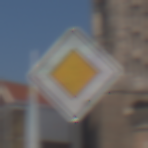
Verkehrszeichen: Vorfahrtsstrasse
Umgebung: Outdoor, Urban
Tageszeit: MorningAfternoon
Wetter: Clear
Licht: Natural
Jahreszeit: NotSpecified
Kontrast: HighContrast